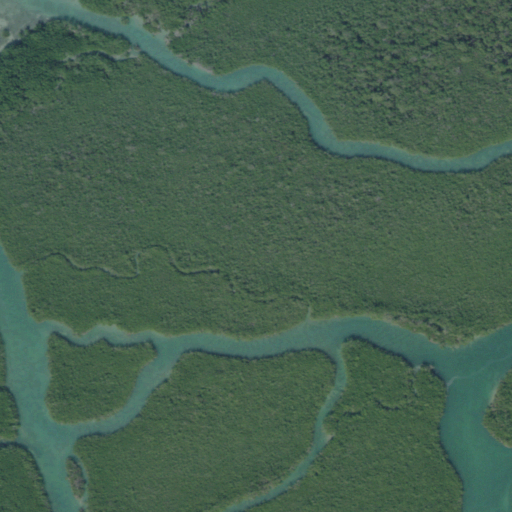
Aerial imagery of island in Florida named Linderman Key containing woody wetlands, herbaceous wetlands, and open water